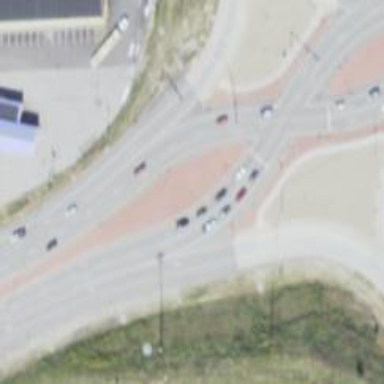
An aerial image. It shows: Primary highway with asphalt surface and Diverging Diamond Interchange (DDI) junction.